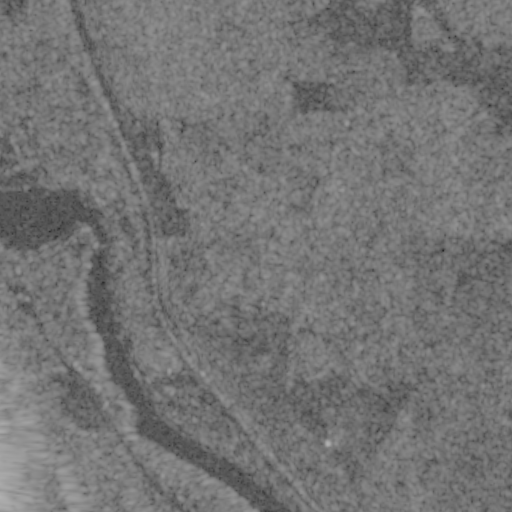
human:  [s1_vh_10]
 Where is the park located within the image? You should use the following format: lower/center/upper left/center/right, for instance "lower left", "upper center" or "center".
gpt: The park is located in the lower left of the image.
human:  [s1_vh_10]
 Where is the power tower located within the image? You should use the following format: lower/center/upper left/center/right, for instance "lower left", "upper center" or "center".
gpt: The power tower is located in the upper right of the image.
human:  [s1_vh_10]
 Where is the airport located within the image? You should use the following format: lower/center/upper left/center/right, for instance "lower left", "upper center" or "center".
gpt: There is no airport in the image.

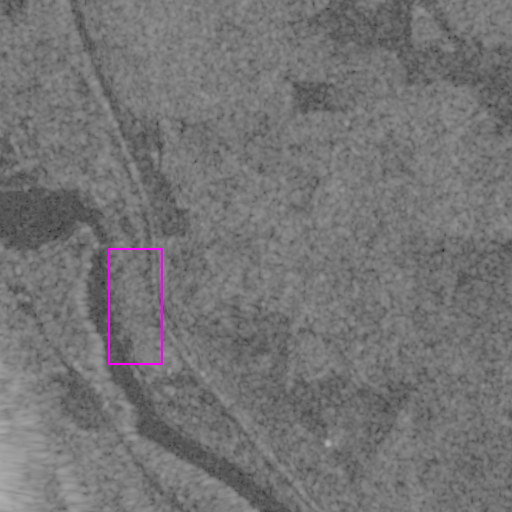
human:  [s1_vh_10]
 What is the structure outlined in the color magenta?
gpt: The structure outlined in magenta is a park.
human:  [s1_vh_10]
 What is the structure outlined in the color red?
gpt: There is no red outline.